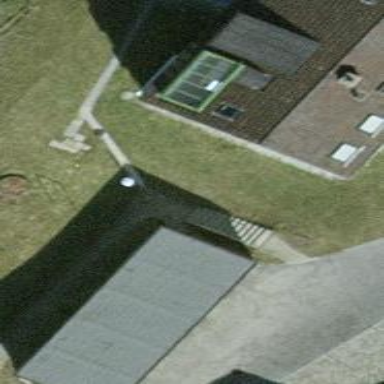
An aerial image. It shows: Garage.